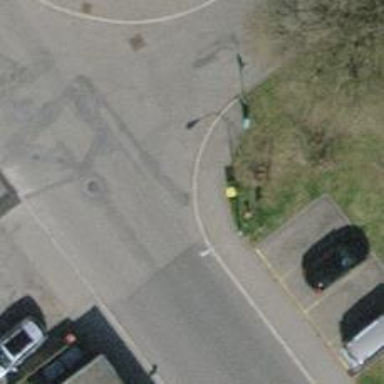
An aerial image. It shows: Post box.